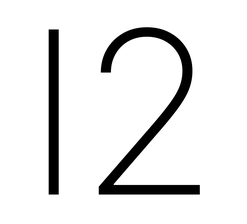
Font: Inter_ExtraLight